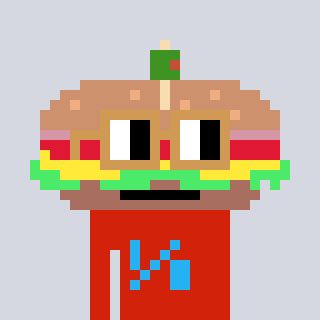
a pixel art character with square brown glasses, a sandwich-shaped head and a red-colored body on a cool background